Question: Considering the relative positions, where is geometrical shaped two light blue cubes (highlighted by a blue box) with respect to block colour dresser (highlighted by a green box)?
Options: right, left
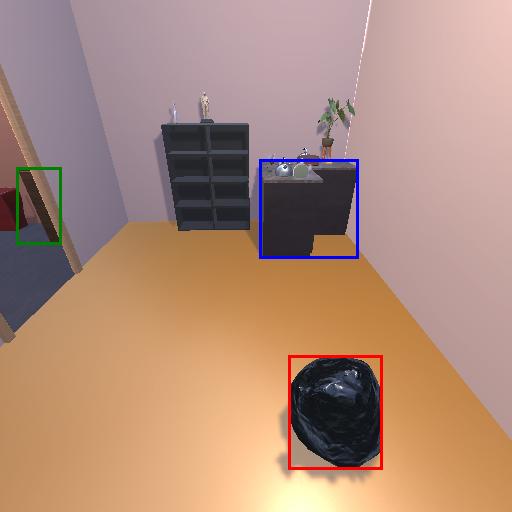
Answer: right